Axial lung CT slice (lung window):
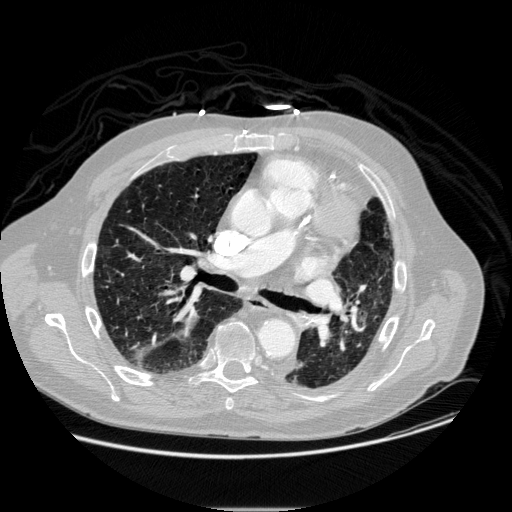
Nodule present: no